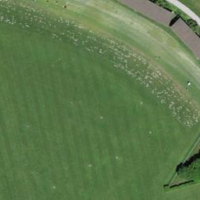
EUNIS habitat code: 53
Species observed at this site:
Corvus corone
Turdus philomelos
Fulica atra
Anas crecca
Emberiza citrinella
Aegithalos caudatus
Buteo buteo
Spinus spinus
Phylloscopus collybita
Gallinula chloropus
Erithacus rubecula
Pica pica
Phoenicurus ochruros
Falco tinnunculus
Picus viridis
Cyanistes caeruleus
Anas platyrhynchos
Sturnus vulgaris
Troglodytes troglodytes
Chloris chloris
Fringilla coelebs
Passer domesticus
Mareca penelope
Carduelis carduelis
Turdus merula
Columba palumbus
Passer montanus
Phalacrocorax carbo
Spatula clypeata
Parus major
Hirundo rustica
Milvus migrans
Milvus milvus
Turdus pilaris
Ciconia ciconia
Coccothraustes coccothraustes
Motacilla alba
Delichon urbicum